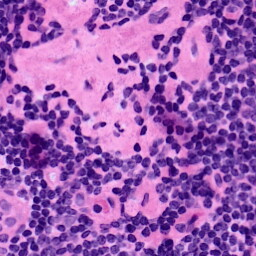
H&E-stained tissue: LymphNode